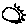
Label: sun